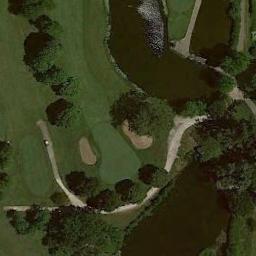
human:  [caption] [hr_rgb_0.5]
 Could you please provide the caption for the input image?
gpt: The golf course has some lakes, Putting greens, Fairways, Roads, Barrier trees and two sandpits .

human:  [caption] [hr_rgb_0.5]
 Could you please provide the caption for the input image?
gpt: There are lots of trees beside the golf course .

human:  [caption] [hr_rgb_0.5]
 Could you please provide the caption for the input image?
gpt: There are two parallel paths from top left to bottom right .

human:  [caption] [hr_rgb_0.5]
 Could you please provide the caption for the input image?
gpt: There are several bunkers and lakes and a few paths and many trees on a large green lawn on the golf course .

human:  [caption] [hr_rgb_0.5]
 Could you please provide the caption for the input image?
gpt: There are two bunkers and three lakes on the golf course .